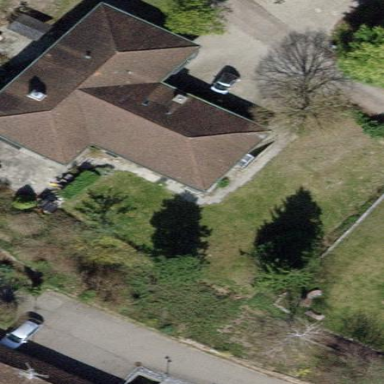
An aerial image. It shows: Detached building with hipped roof.